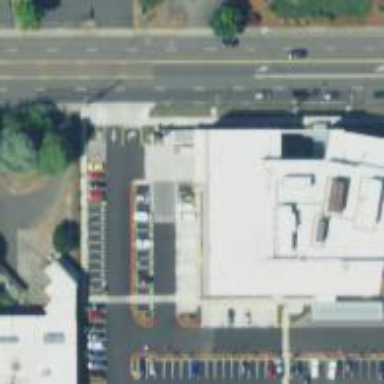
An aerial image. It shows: Parking space is available.